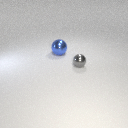
large blue metal sphere to the left of small gray metal sphere